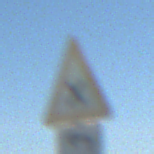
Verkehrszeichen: KreuzungOderEinmuendung
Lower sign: RichtungsangabeDurchPfeile2
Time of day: MorningAfternoon
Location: Outdoor (Nature)
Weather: Clear
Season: Autumn
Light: Natural